Question: Below is the layout I designed.

Here is my code:
'''
<LinearLayout
android:id="@+id/digitRow1"
android:layout_width="wrap_content"
android:layout_height="wrap_content"
android:gravity="center"
android:orientation="horizontal" >
<Button
android:id="@+id/button1"
android:layout_width="match_parent"
android:layout_height="match_parent"
android:text="@string/login_button_1" />
<Button
android:id="@+id/button2"
android:layout_width="match_parent"
android:layout_height="match_parent"
android:text="@string/login_button_2" />
<Button
android:id="@+id/button3"
android:layout_width="match_parent"
android:layout_height="match_parent"
android:text="@string/login_button_3" />
</LinearLayout>
<LinearLayout
android:id="@+id/digitRow2"
android:layout_width="wrap_content"
android:layout_height="wrap_content"
android:gravity="center"
android:orientation="horizontal" >
<Button
android:id="@+id/button4"
android:layout_width="wrap_content"
android:layout_height="wrap_content"
android:text="@string/login_button_4" />
<Button
android:id="@+id/button5"
android:layout_width="wrap_content"
android:layout_height="wrap_content"
android:text="@string/login_button_5" />
<Button
android:id="@+id/button6"
android:layout_width="wrap_content"
android:layout_height="wrap_content"
android:text="@string/login_button_6" />
</LinearLayout>
<LinearLayout
android:id="@+id/digitRow3"
android:layout_width="wrap_content"
android:layout_height="wrap_content"
android:gravity="center"
android:orientation="horizontal" >
<Button
android:id="@+id/button7"
android:layout_width="wrap_content"
android:layout_height="wrap_content"
android:text="@string/login_button_7" />
<Button
android:id="@+id/button8"
android:layout_width="wrap_content"
android:layout_height="wrap_content"
android:text="@string/login_button_8" />
<Button
android:id="@+id/button9"
android:layout_width="wrap_content"
android:layout_height="wrap_content"
android:text="@string/login_button_9" />
</LinearLayout>
<LinearLayout
android:id="@+id/digitRow4"
android:layout_width="wrap_content"
android:layout_height="wrap_content"
android:orientation="horizontal" >
<Button
android:id="@+id/buttonClear"
android:layout_width="wrap_content"
android:layout_height="wrap_content"
android:text="@string/login_button_clear" />
<Button
android:id="@+id/button0"
android:layout_width="wrap_content"
android:layout_height="wrap_content"
android:text="@string/login_button_0" />
<Button
android:id="@+id/buttonBack"
android:layout_width="wrap_content"
android:layout_height="wrap_content"
android:text="@string/login_button_back" />
</LinearLayout>
<LinearLayout
android:id="@+id/buttonRow"
android:layout_width="wrap_content"
android:layout_height="wrap_content"
android:layout_margin="10dp"
android:orientation="horizontal"
android:padding="5dp" >
<Button
android:id="@+id/buttonChange"
android:layout_width="wrap_content"
android:layout_height="wrap_content"
android:text="@string/login_button_dhange" />
<Button
android:id="@+id/buttonDisable"
android:layout_width="wrap_content"
android:layout_height="wrap_content"
android:text="@string/login_button_disable" />
</LinearLayout>
'''
The problem is that I want to stretch the bottom two buttons, "Change" and "Back", to match the width of the buttons above.
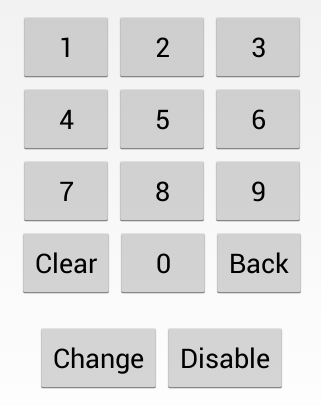
Answer: You can use weight on both of them, like this:
'''
<LinearLayout
android:id="@+id/buttonRow"
android:layout_width="match_parent"
android:layout_height="wrap_content"
android:layout_margin="10dp"
android:orientation="horizontal"
android:padding="5dp" >
<Button
android:id="@+id/buttonChange"
android:layout_width="0dp"
android:layout_height="wrap_content"
android:layout_weight="1.0"
android:text="@string/login_button_dhange" />
<Button
android:id="@+id/buttonDisable"
android:layout_width="0dp"
android:layout_height="wrap_content"
android:layout_weight="1.0"
android:text="@string/login_button_disable" />
'''